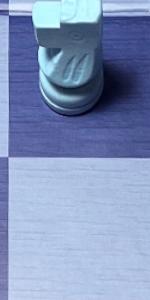
Label: Empty